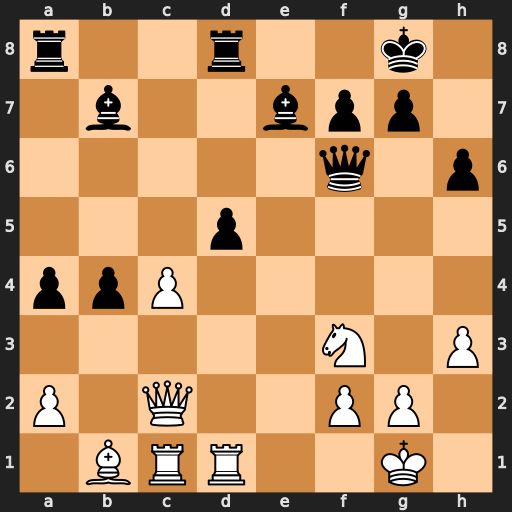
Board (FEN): r2r2k1/1b2bpp1/5q1p/3p4/ppP5/5N1P/P1Q2PP1/1BRR2K1
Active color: w
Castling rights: -
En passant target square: -
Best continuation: Qh7+ Kf8 Qh8#